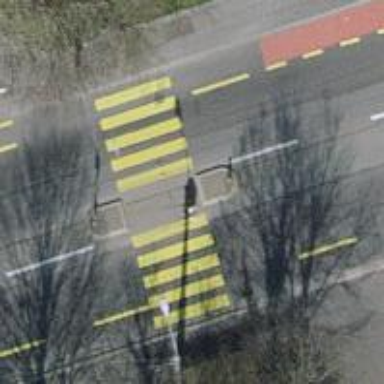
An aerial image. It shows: Marked footway with zebra crossing and crossing island. The surface of the footway is asphalt.